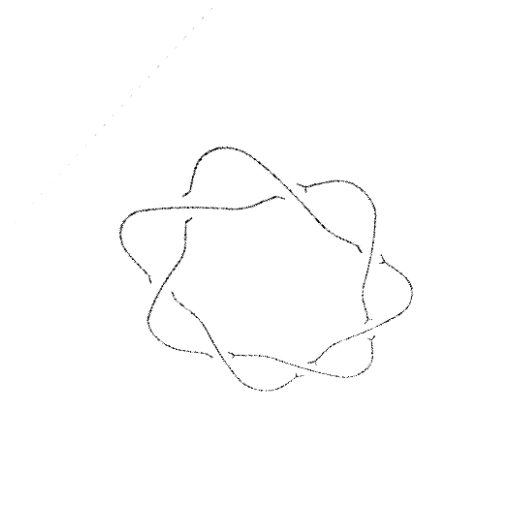
Crossing number: 7